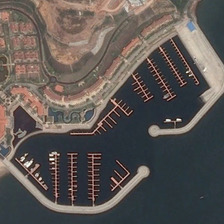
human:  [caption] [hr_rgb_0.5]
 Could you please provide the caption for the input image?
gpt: rows of houses surrounded by bare land .

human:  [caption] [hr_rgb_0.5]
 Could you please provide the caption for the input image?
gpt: rows of houses surrounded by bare land .

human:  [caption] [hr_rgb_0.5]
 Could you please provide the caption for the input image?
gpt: a row of red roofed houses were built near the pier .

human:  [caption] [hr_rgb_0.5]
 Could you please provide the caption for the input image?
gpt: a row of red roofed houses were built near the pier .

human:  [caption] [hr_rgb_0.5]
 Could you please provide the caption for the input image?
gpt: a row of red roofed houses were built near the pier .